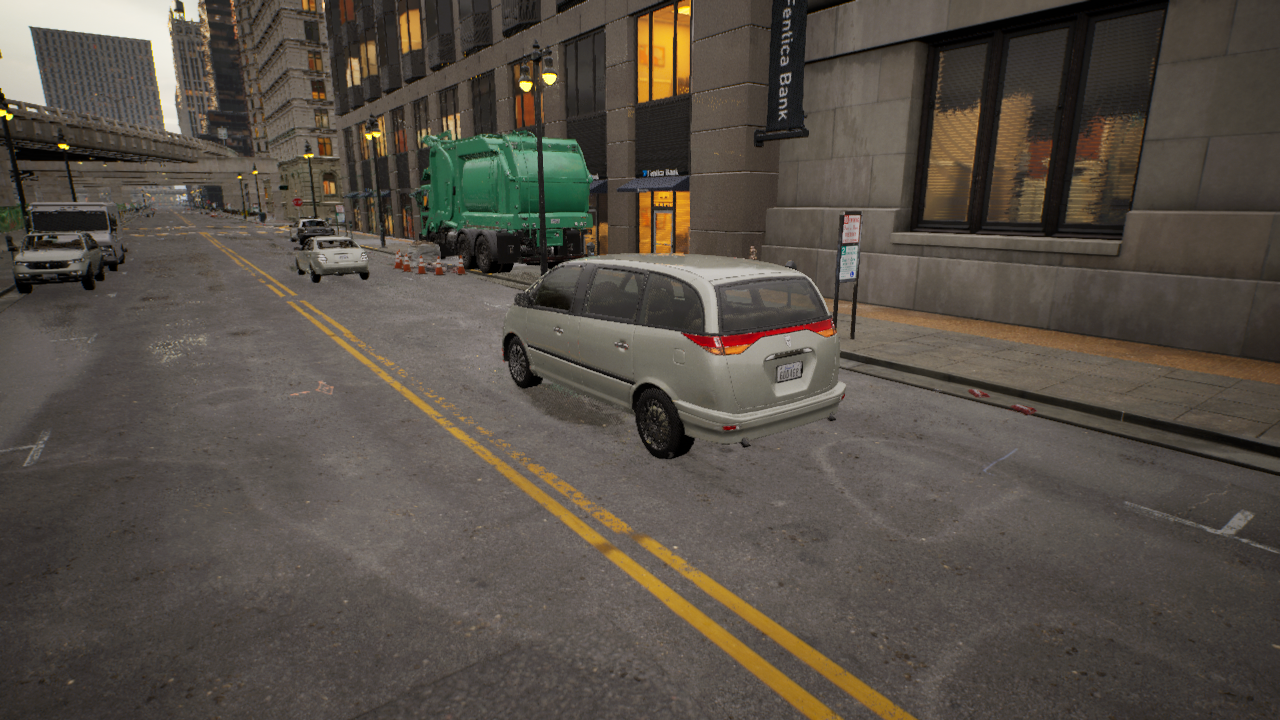
Venue: downtown
Lighting: golden hour
Vehicle rig: minivan